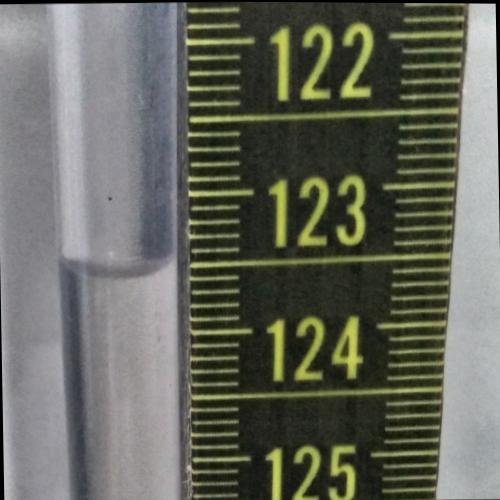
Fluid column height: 123.5 cm